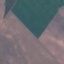
Land use / land cover class: AnnualCrop